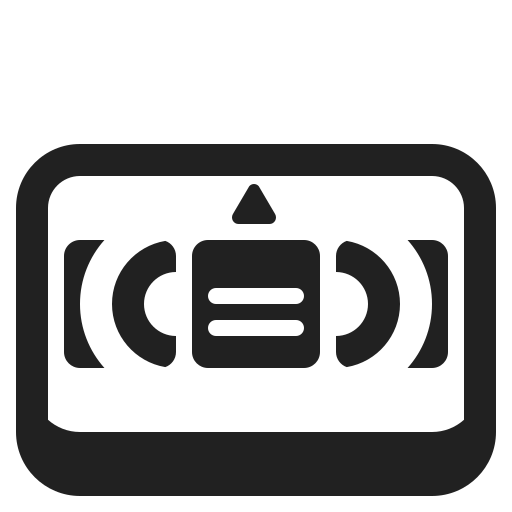
videocassette high contrast